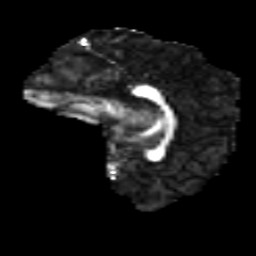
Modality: FA
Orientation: sagittal
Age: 16
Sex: male
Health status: ill
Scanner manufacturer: ge
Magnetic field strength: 3 T
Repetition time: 6.987 s
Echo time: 0.0828 s